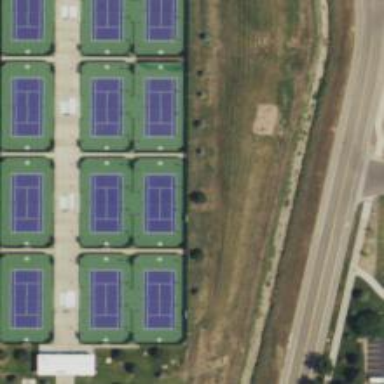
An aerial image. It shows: Tennis court on pitch designated for leisure land.